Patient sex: M
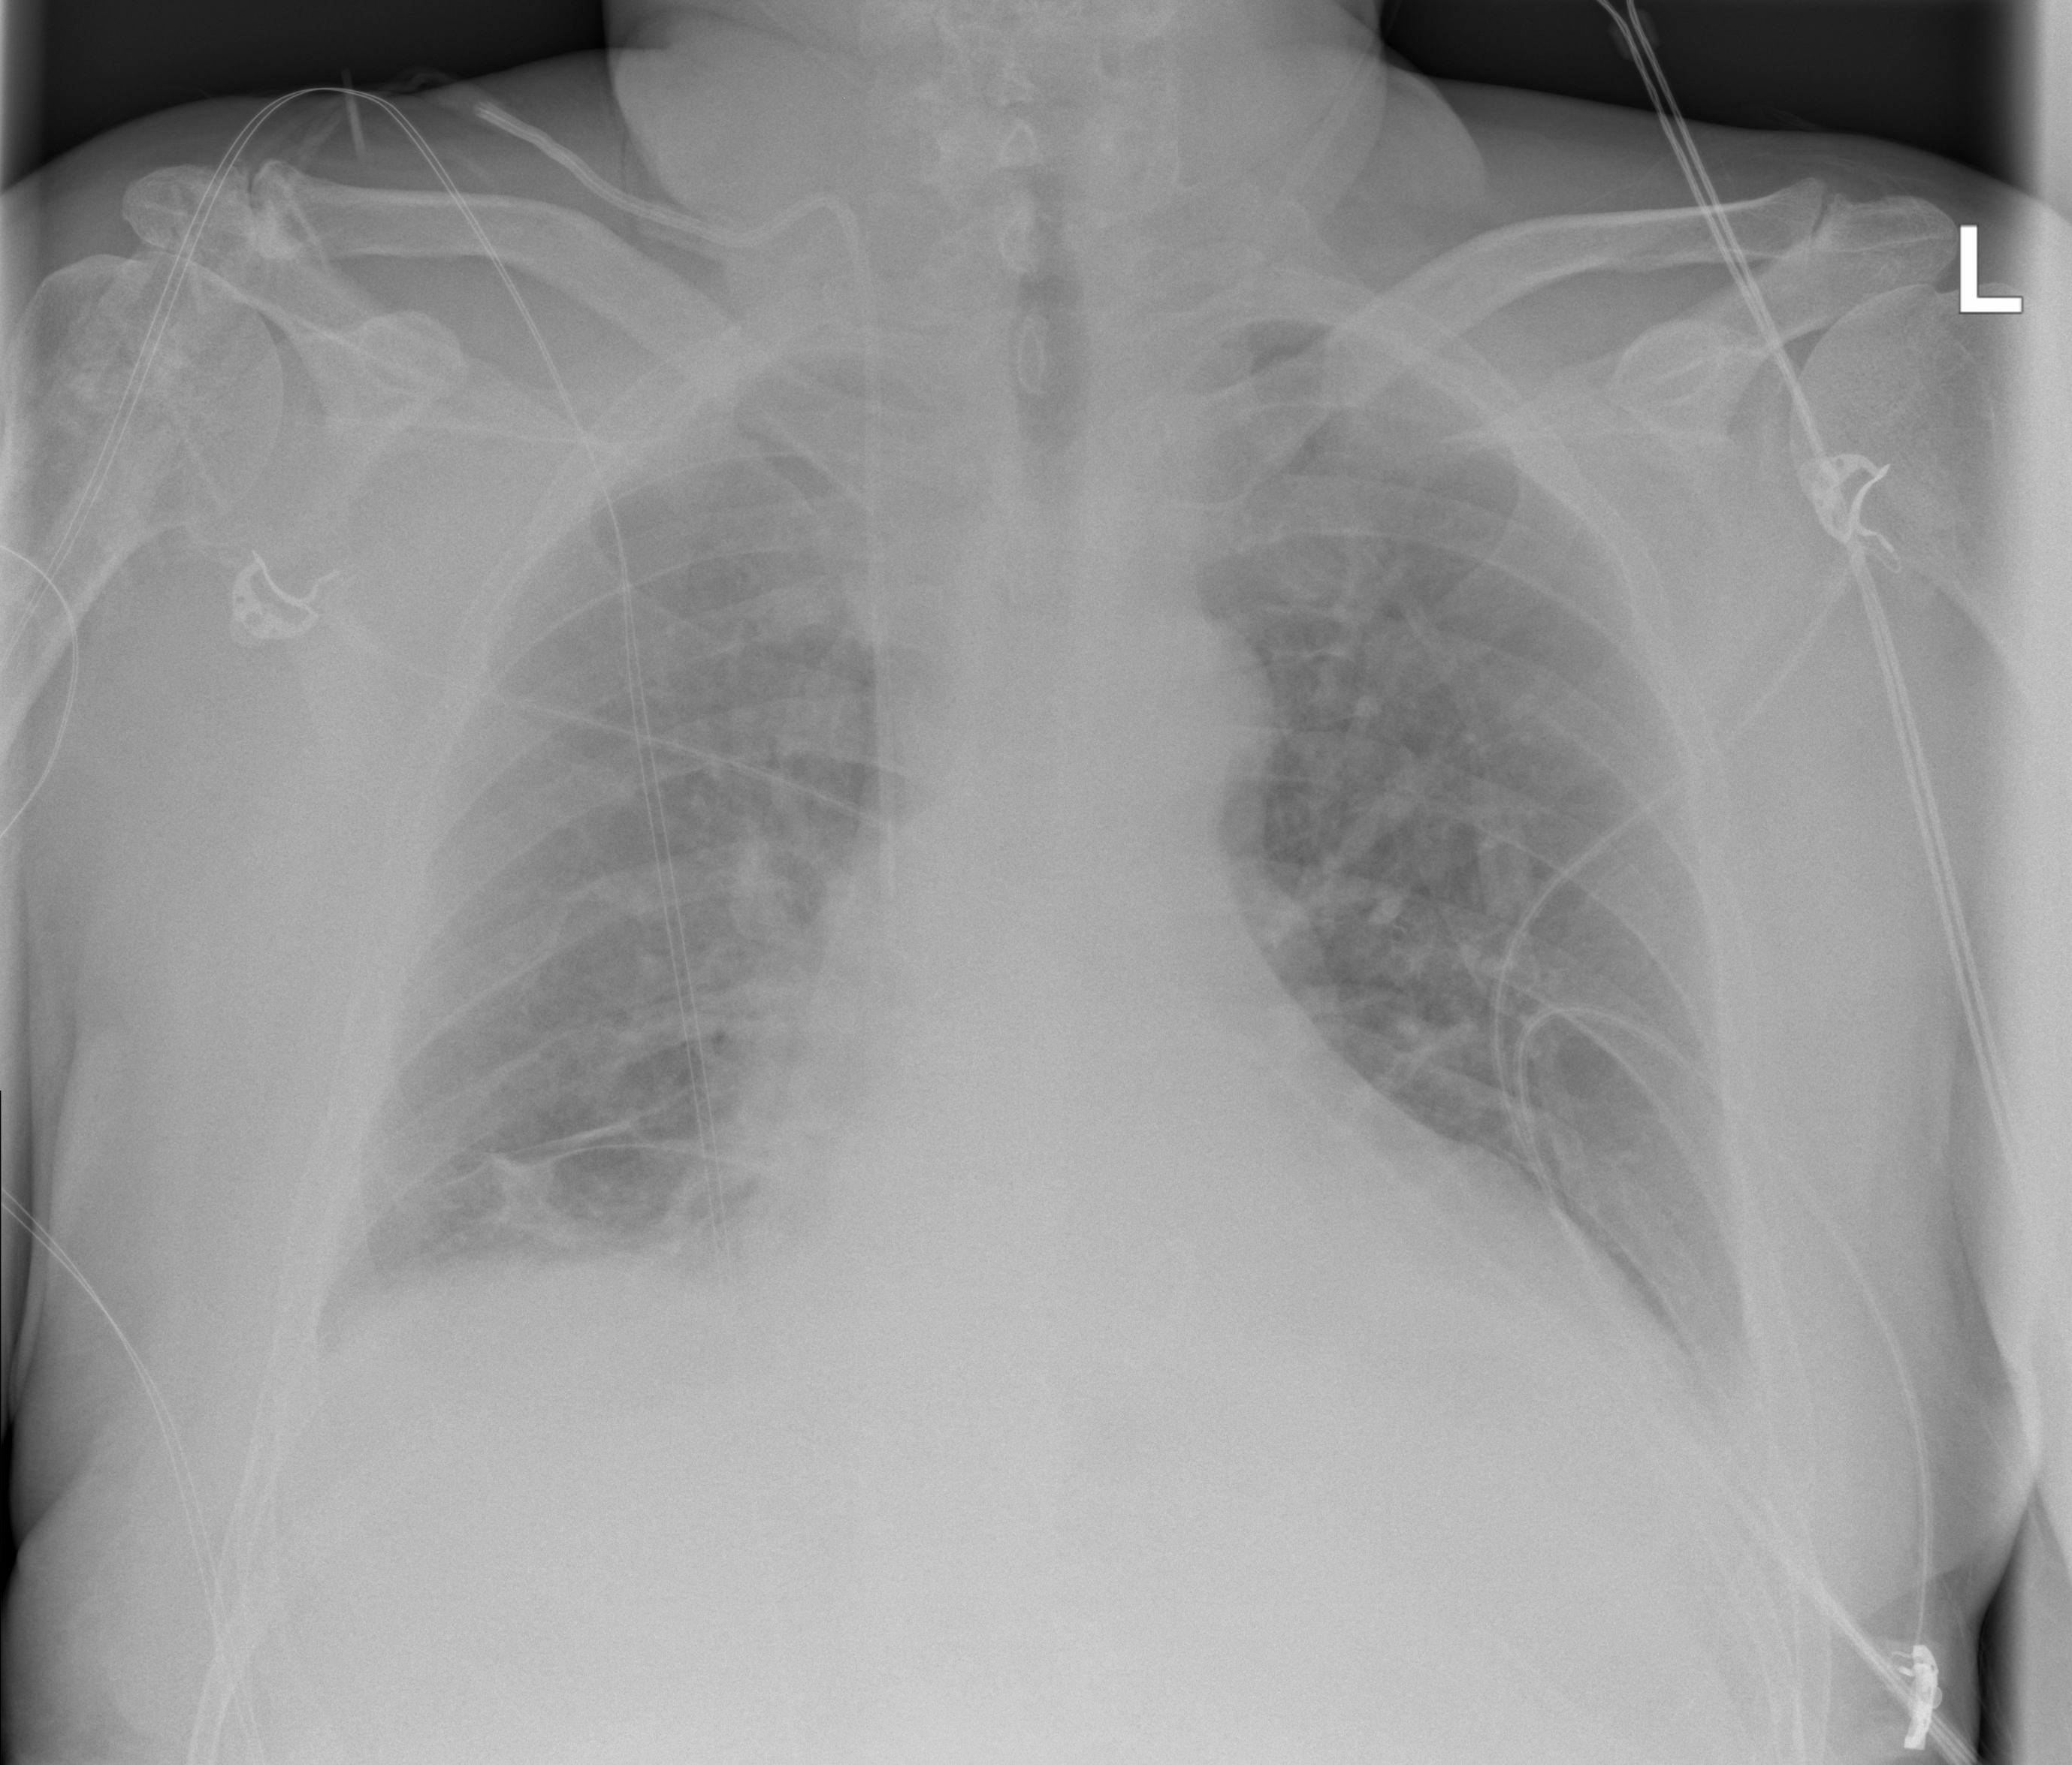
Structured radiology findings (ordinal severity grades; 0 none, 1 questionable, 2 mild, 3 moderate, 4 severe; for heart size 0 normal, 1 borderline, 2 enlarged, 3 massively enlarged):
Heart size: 1
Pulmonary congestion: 2
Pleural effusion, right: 1
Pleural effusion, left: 1
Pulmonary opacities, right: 1
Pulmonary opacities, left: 0
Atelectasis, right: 2
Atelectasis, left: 0